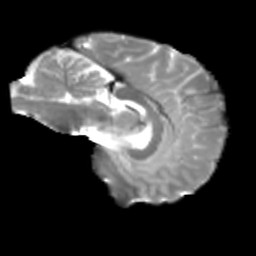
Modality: T2w
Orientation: sagittal
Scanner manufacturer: siemens
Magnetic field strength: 3 T
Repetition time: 4 s
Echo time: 0.0594 s